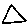
Label: triangle